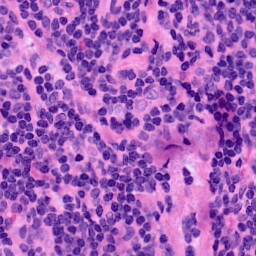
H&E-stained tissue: LymphNode